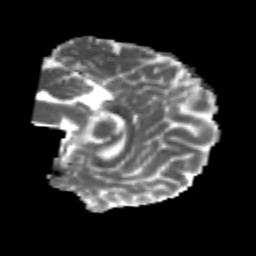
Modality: MD
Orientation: sagittal
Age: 28
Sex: male
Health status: healthy